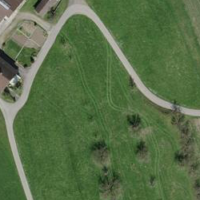
EUNIS habitat code: 52
Species observed at this site:
Salvia pratensis